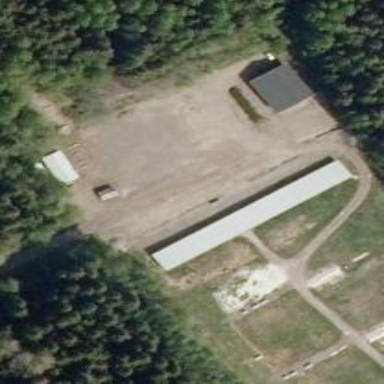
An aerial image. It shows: Shooting club.